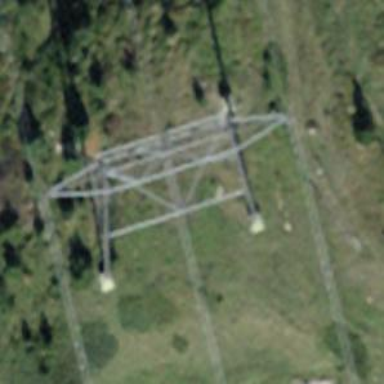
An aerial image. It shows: Three power lines with cables.